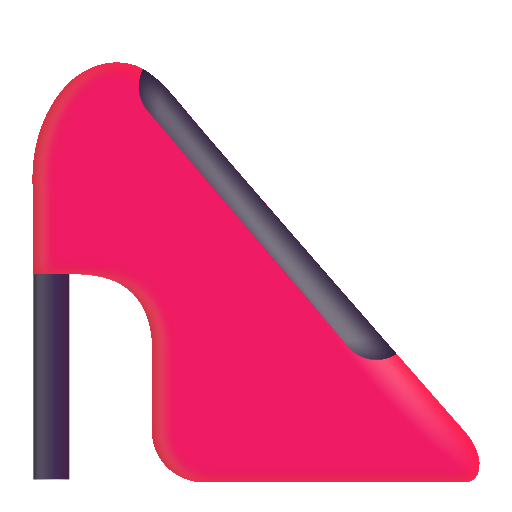
high heeled shoe color